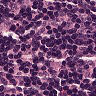
Metastatic tissue present: no